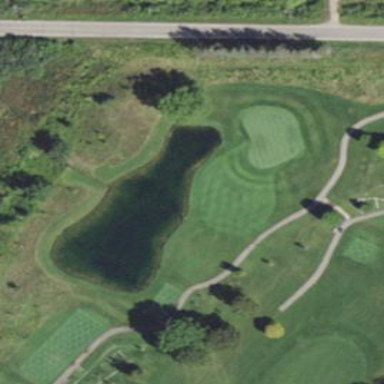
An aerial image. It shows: Golf fairway surrounded by grass.